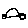
Label: car